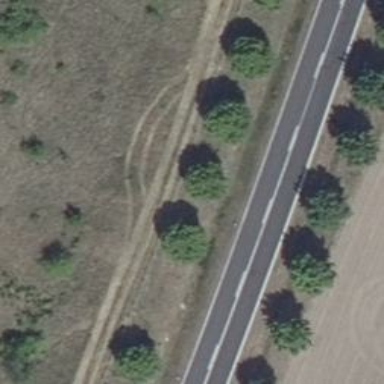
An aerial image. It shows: Row of deciduous broadleaved trees.